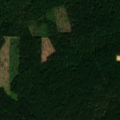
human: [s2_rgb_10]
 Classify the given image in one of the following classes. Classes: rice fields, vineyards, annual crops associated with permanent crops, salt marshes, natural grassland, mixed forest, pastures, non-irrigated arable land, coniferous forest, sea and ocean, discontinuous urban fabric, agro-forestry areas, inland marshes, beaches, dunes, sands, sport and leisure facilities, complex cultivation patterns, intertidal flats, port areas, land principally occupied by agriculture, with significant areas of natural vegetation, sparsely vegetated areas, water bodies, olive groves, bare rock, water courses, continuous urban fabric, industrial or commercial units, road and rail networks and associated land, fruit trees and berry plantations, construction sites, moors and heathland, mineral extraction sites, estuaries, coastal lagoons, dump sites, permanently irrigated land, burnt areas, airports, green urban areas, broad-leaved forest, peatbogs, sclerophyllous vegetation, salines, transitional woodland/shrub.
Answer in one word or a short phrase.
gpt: coniferous forest